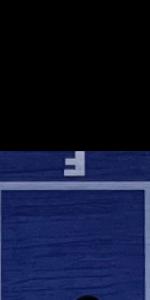
Label: Empty